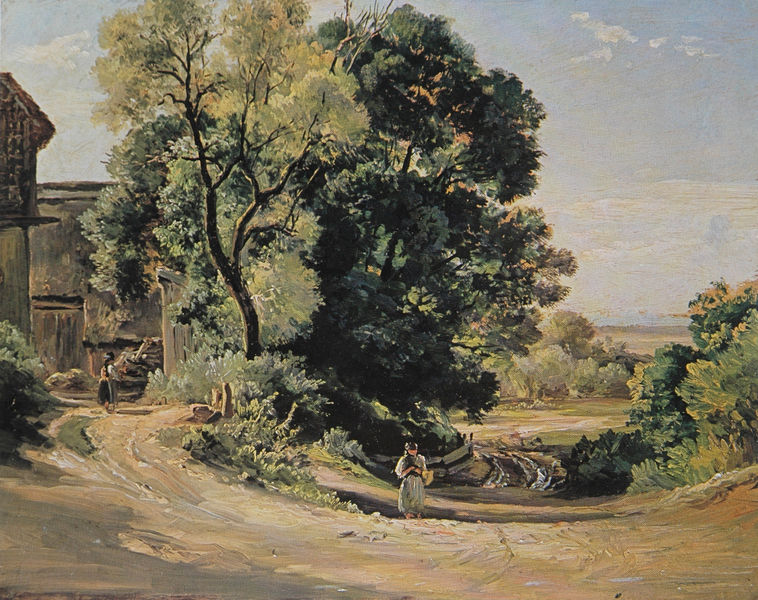
Titel: Gehöft unter Bäumen (Dachau-Etzenhausen)
Künstler: Christian Ernst Bernhard Morgenstern
Standort: München
Institution: Bayerische Staatsgemäldesammlungen
Schlagwörter: baum, blau, blätter, gemälde, himmel, laub, mann, schatten, weiß, wolken, bäume, frauen, grün, impressionismus, landschaft, menschen, mädchen, ocker, sand, äste, braun, frau, grau, hell, hintergrund, holz, licht, schwarz, strasse, ausblick, dach, gebäude, gras, haus, park, weg, wolke, zaun, beige, jung, arm, steine, öl, ast, baumstamm, ebene, erde, feld, felder, ferne, horizont, häuser, hügel, natur, stamm, strauch, weite, busch, büsche, gebüsch, pastos, sonne, sträucher, boden, land, kind, blatt, pflanze, pflanzen, wald, anhöhe, bauern, genre, kinder, schuppen, schürze, magd, pfütze, sommer, biegung, zwei, abhang, bäuerin, bäuerinnen, nachmittag, sonnenlicht, dorf, dächer, ziegel, landschaftsmalerei, bauernhof, hof, kopftuch, zopf, korb, deutsch, stimmung, bretter, frühling, fahrspuren, pfützen, scheune, schlamm, kurve, frauenfigur, ländlich, brief, dickicht, blattwerk, stall, wäldchen, gehöft, auffahrt, einfahrt, freiluftmalerei, wagenspuren, waldmüller, koch, manschen, matsch, bume, hecken, spurrillen, wegbiegung, holzstapel, furche, freiluft, bauerhof, erdstrudel, holzgebäude, landbewohner, landhäuser, öaub, seg, gehöfft, tageszeit, klengel